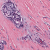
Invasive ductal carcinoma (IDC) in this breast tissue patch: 1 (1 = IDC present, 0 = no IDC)